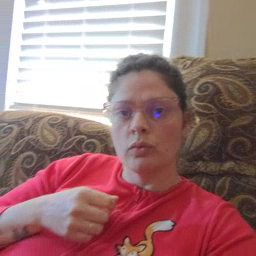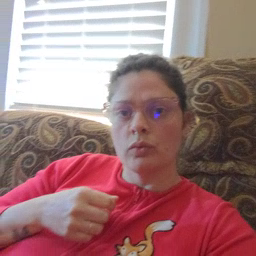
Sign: drawer